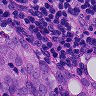
Metastatic tissue present: yes